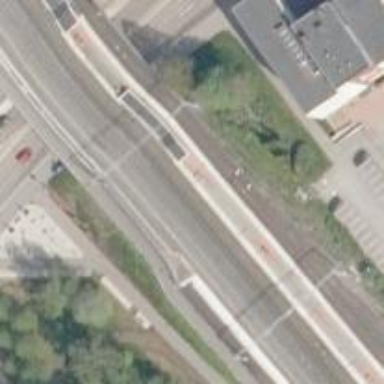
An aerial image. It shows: Platform edge at railway station.